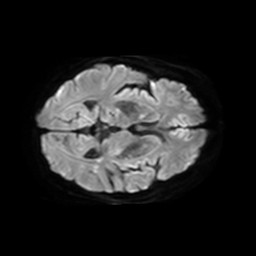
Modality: TRACE
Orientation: axial
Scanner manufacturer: philips
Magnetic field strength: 3 T
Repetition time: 3.087 s
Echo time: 0.076 s